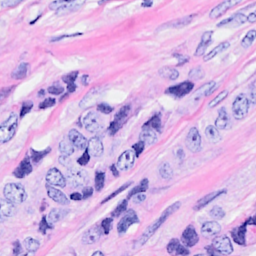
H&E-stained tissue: Breast